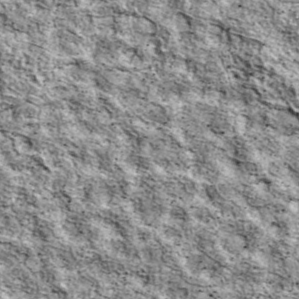
Label: non_frost